Interaction volume radius: 5 \u00c5
Interaction volume height: 15 \u00c5
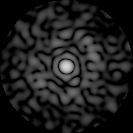
Disorder parameter: 0.8546